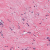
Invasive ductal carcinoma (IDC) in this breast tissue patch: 0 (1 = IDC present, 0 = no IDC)